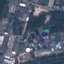
Label: Industrial